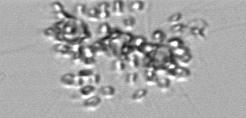
Label: Chaetoceros_didymus_TAG_external_flagellate